Question: I have a very simple HTML page, <URL> with the following code:
'''
<!DOCTYPE html PUBLIC "-//W3C//DTD XHTML 1.0 Transitional//EN" "http://www.w3.org/TR/xhtml1/DTD/xhtml1-transitional.dtd">
<html xmlns="http://www.w3.org/1999/xhtml" xml:lang="en" lang="en">
<head>
<meta http-equiv="content-type" content="text/html; charset=UTF-8">
<link href="style.css" media="screen" rel="stylesheet" type="text/css">
<script src='http://ajax.googleapis.com/ajax/libs/jquery/1/jquery.min.js'>
</script>
</head>
<body>
<div id="page">
<div id="content">
<div id="heatmap">
<svg style="margin-left: 80px; color: rgb(255, 255, 255);" width="800" height="880">
<g transform="translate(80,80)">
<rect style="color: rgb(255, 255, 255);" height="720" width="720">
</rect>
</g>
</svg>
</div>
</div>
</div>
</body>
</html>
'''
with the following CSS:
'''
body {
background-color: #FFFFFF;
font-family: Arial, Helvetica, sans-serif;
font-size: 14px;
color: #FFFFFF;
}
#wrapper {
margin: 0 auto;
padding: 0;
}
#page {
width: 1000px;
margin: 0 auto;
padding: 40px 0px 0px 0px;
}
#content {
float: left;
width: 660px;
padding: 0px 0px 0px 0px;
background: #FFFFFF;
}
'''
I expect the rectangle, ''svg rect'' to be the color '#FFFFFF', or white. But it shows up as some other color. I opened it up in firebug, and it shows the computed color to be #FFFFF:

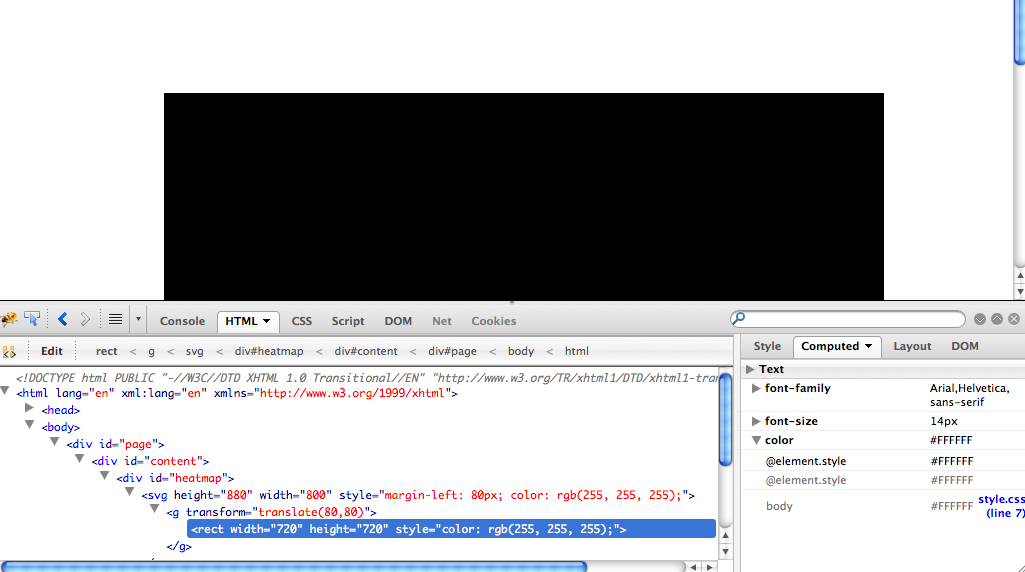
Answer: SVG graphical objects have two colours, an internal fill colour and an outline stroke color. SVG uses the fill and stroke properties to control these colours.
The html color property is mostly unused in SVG, it only operates when you use currentColor so you can do fill="currentColor" and the fill colour will become the same as the html color property.
The default value for fill is black and the default for stroke is none.
So in your case you haven't specified a fill property and you get a black filled shape.